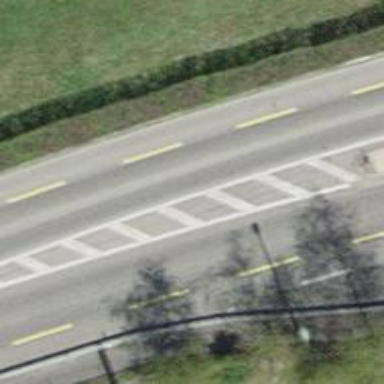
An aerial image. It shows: Primary highway with asphalt surface and lanes for cycling on both sides.